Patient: sex F, age 35
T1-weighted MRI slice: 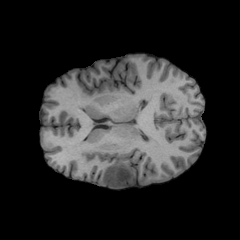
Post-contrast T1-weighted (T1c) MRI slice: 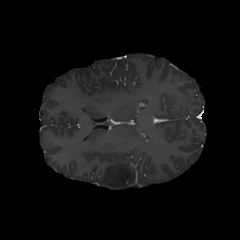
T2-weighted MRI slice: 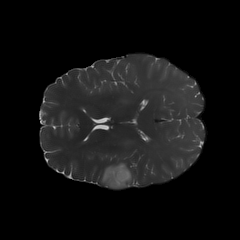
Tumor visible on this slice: yes
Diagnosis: Oligodendroglioma, IDH-mutant, 1p/19q-codeleted
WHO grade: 2